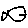
Label: fish